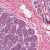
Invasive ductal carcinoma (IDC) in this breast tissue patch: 0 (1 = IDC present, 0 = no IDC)